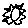
Label: sun